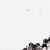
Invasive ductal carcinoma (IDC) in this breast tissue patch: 0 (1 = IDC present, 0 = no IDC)